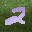
Label: 2